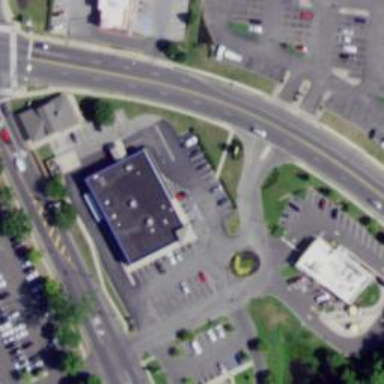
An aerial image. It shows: Pharmacy providing healthcare services.